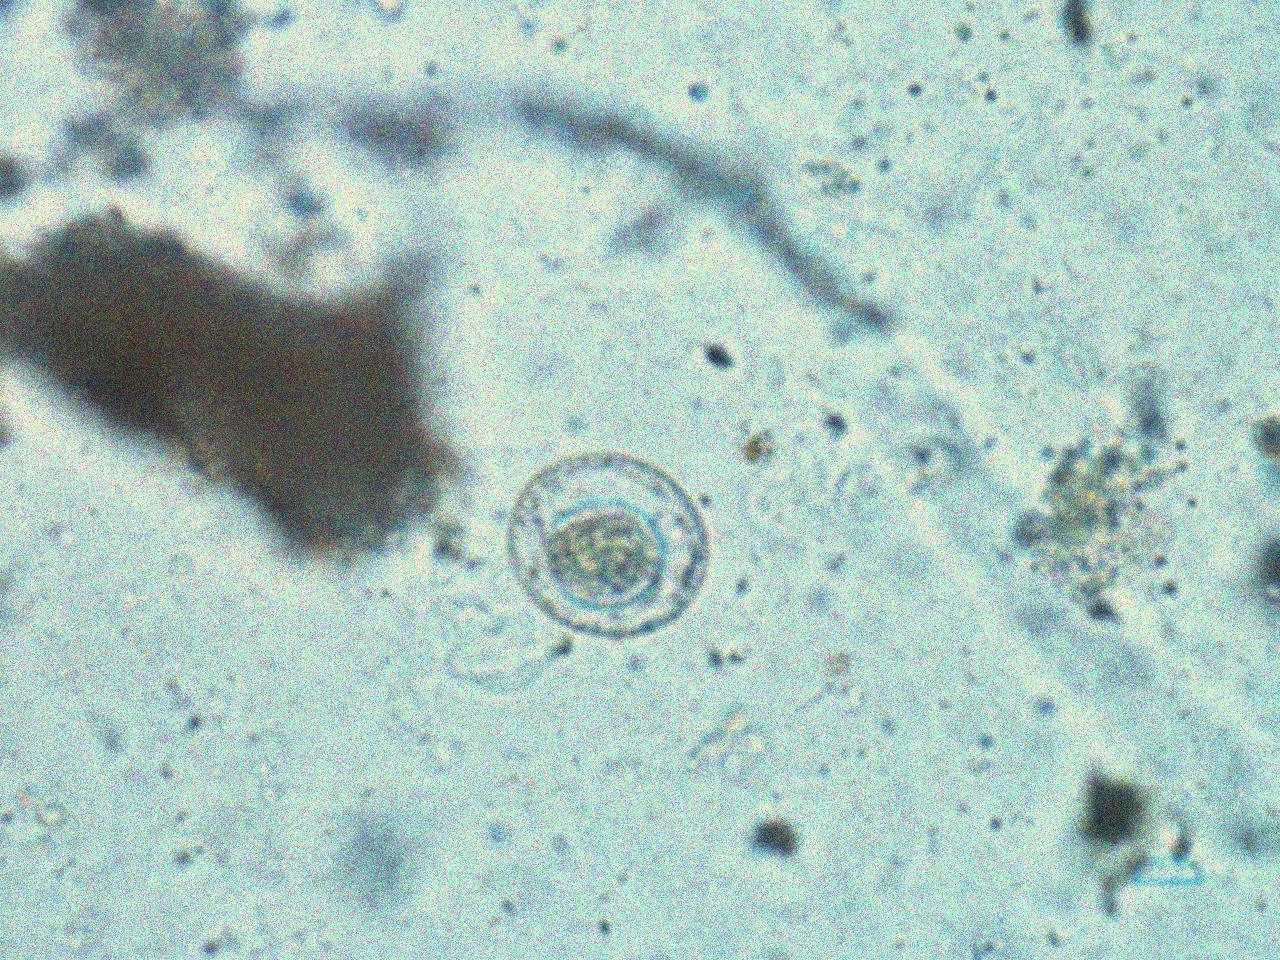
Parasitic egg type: Hymenolepis nana